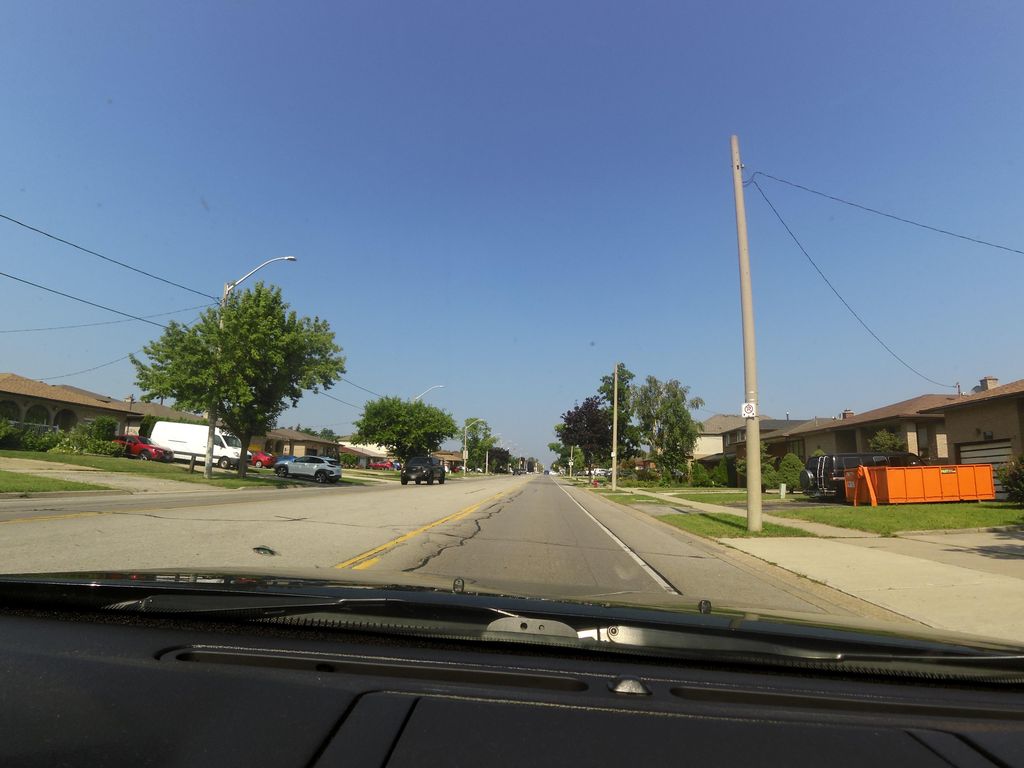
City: hamilton